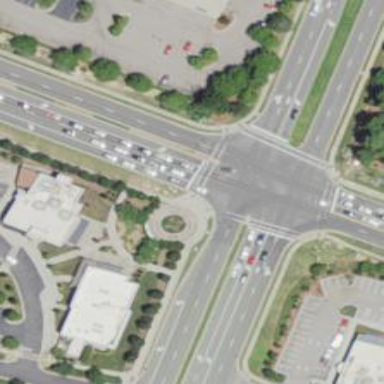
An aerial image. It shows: Marked crossing on the road.